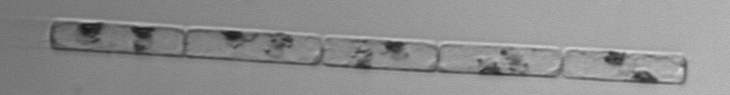
Label: Guinardia_delicatula